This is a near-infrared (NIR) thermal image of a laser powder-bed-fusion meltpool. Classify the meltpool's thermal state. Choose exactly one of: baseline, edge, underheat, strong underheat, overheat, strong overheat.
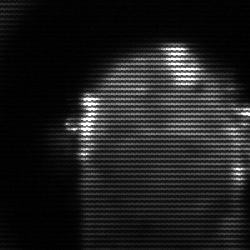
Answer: baseline